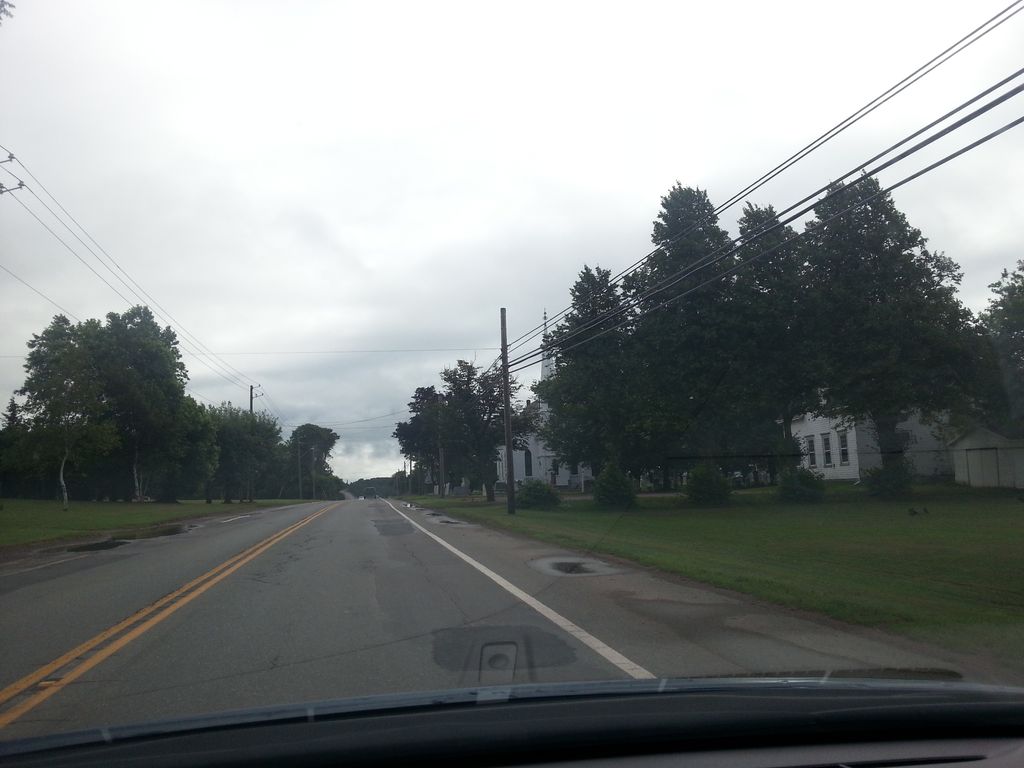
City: charlottetown